Field crop: tomato
Growth stage: 1
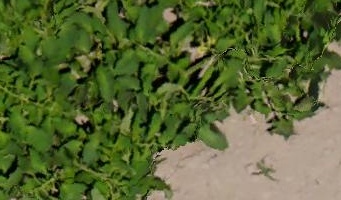
Species: tomato